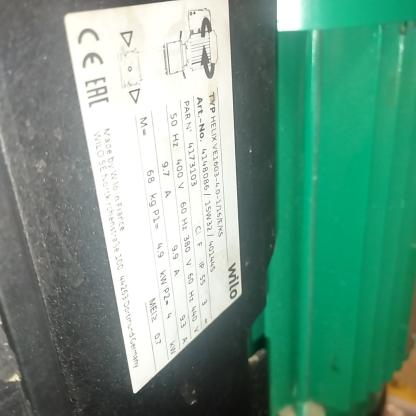
Klasa: tabliczka-znamionowa